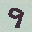
Label: 9